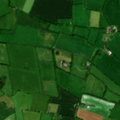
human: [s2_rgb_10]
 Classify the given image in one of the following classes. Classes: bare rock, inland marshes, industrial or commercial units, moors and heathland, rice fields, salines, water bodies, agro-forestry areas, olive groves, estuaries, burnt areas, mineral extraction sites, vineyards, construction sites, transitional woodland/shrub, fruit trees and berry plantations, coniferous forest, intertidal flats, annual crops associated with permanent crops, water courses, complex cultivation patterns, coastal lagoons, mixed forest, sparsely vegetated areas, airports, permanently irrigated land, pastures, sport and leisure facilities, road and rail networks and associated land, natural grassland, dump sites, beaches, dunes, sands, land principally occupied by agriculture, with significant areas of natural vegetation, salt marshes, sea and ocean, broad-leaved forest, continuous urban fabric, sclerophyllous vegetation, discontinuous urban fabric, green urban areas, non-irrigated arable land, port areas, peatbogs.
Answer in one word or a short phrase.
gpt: non-irrigated arable land, pastures